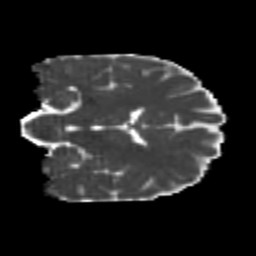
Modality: MD
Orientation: coronal
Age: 20
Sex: male
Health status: healthy
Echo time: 0.074 s